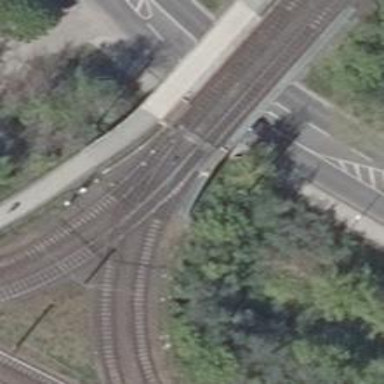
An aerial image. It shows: Railway signal.